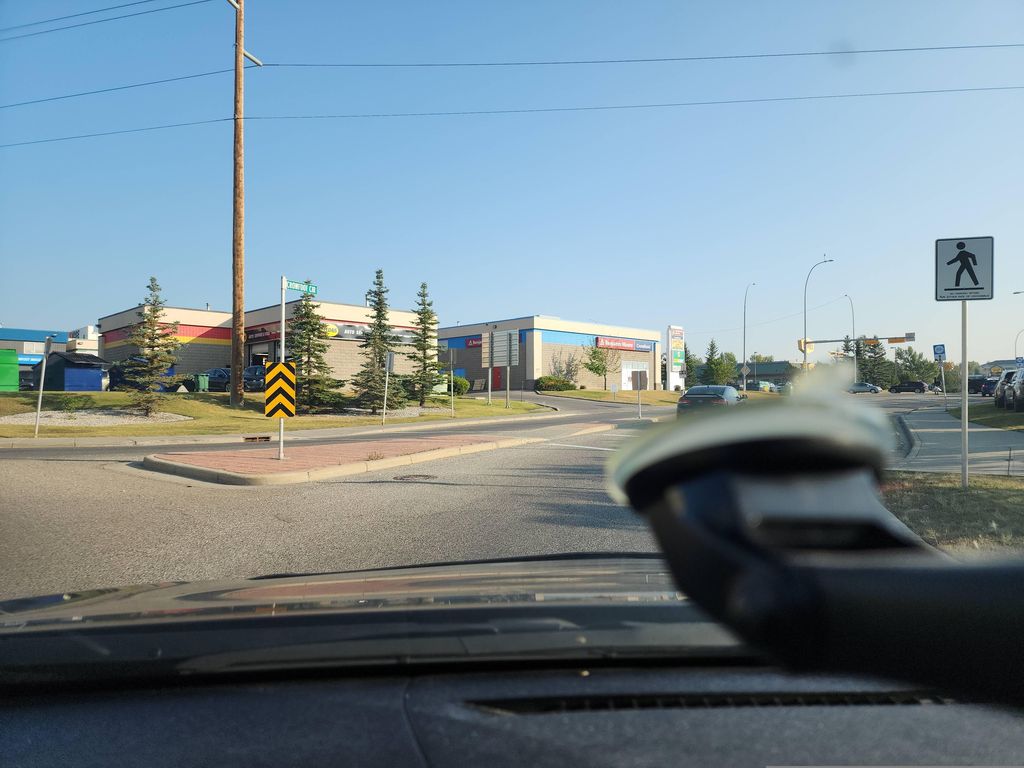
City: calgary